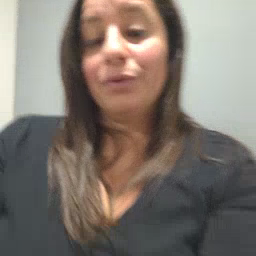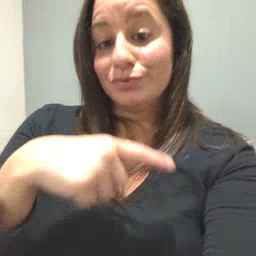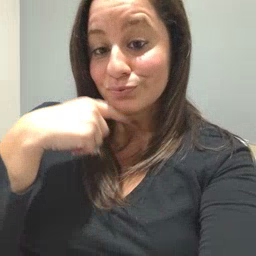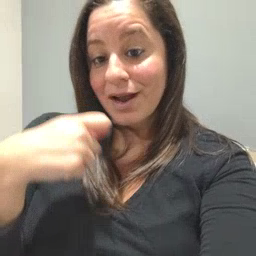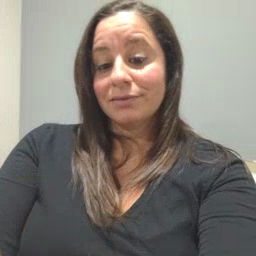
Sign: dryer